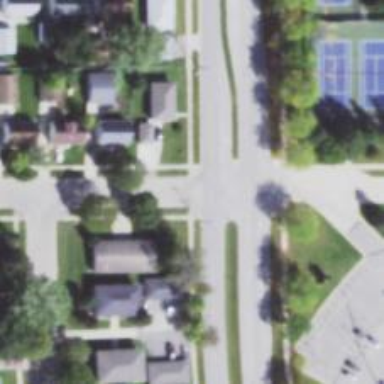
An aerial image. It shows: Residential road with separate asphalt sidewalk.